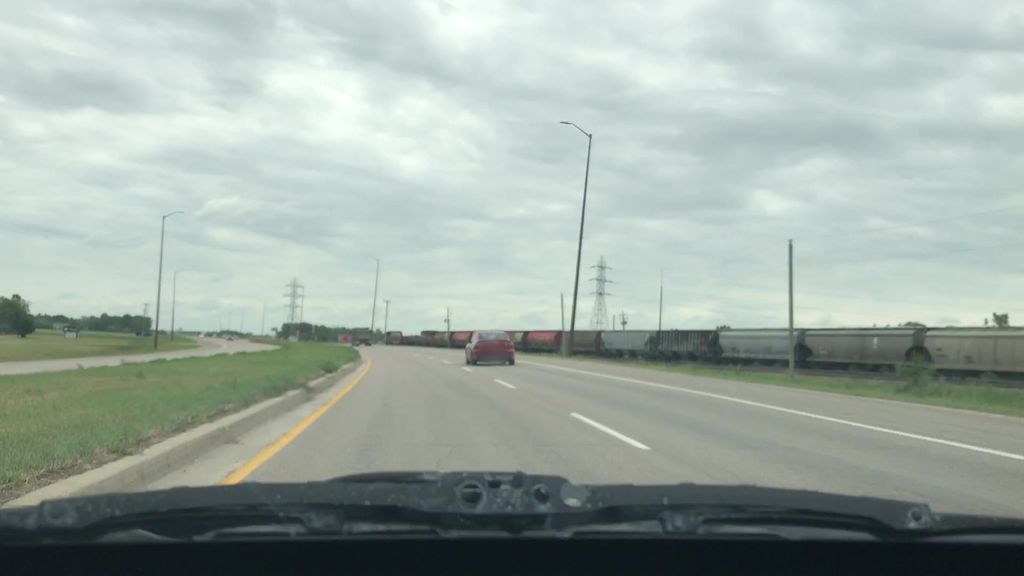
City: winnipeg